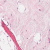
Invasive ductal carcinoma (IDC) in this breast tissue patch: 0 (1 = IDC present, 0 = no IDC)